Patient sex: F
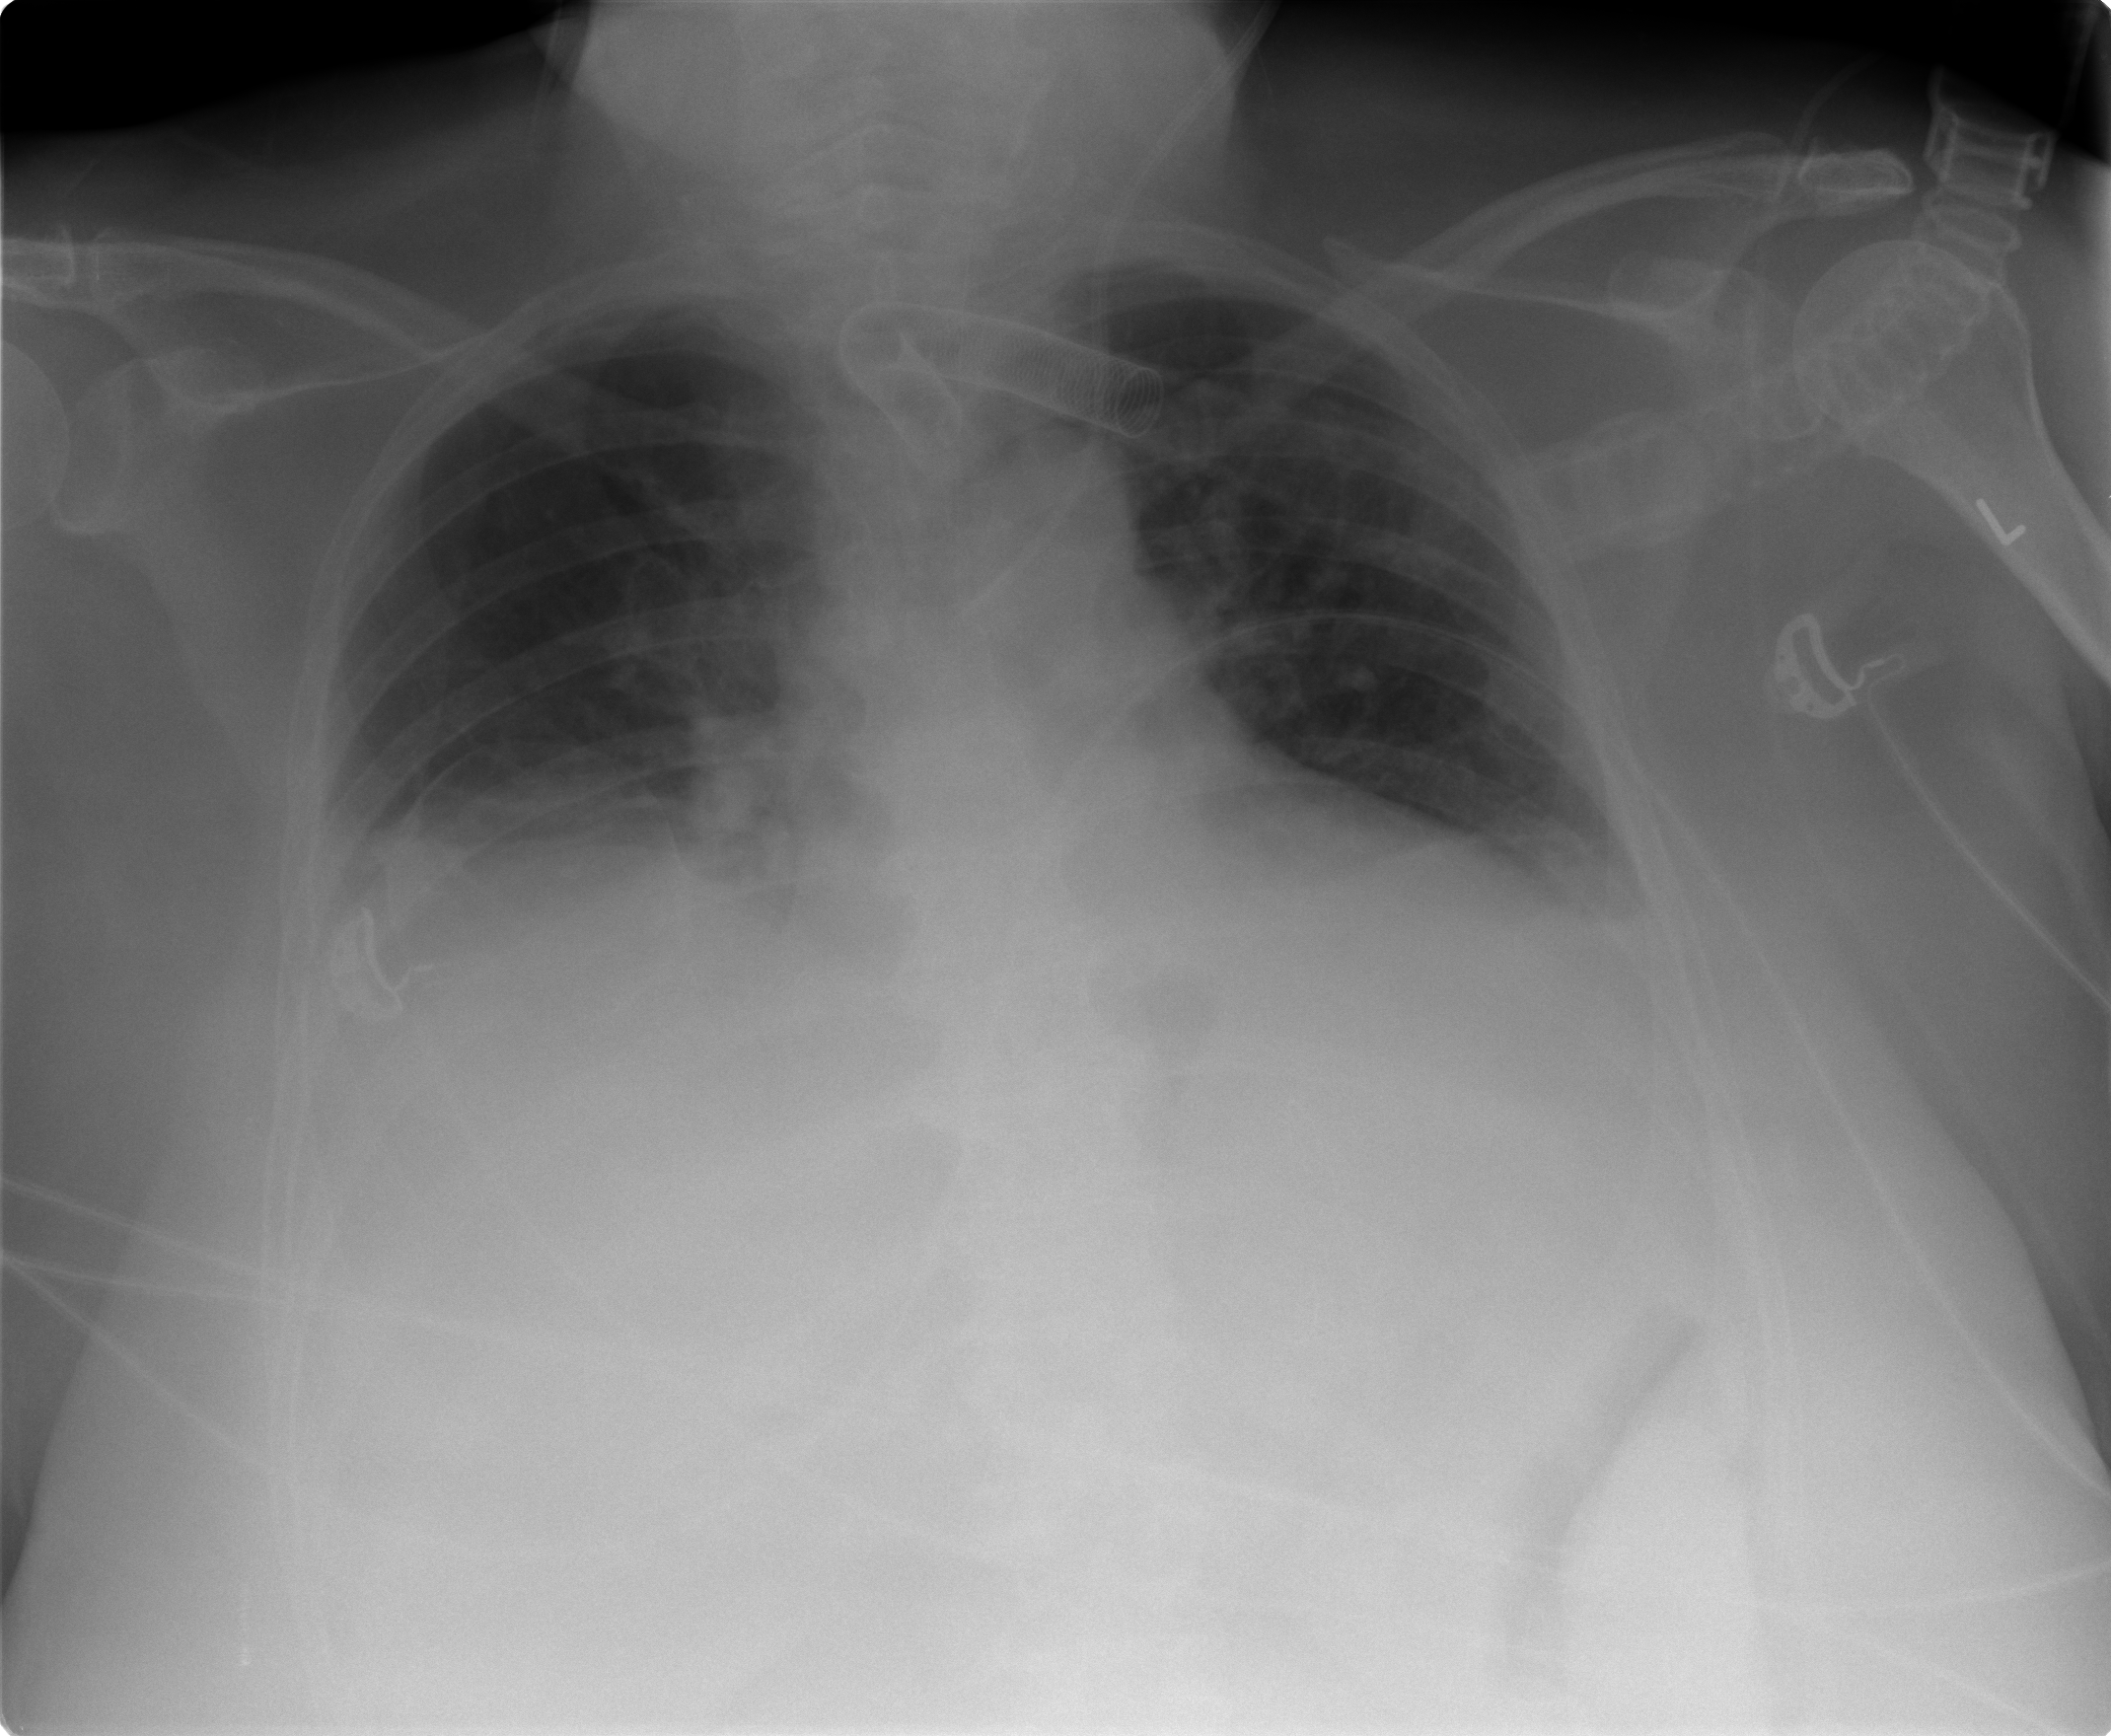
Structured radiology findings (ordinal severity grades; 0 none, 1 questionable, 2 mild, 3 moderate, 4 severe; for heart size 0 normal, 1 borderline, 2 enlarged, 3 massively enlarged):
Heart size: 0
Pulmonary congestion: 1
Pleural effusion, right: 2
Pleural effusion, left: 1
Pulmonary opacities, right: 0
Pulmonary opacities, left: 0
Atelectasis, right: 2
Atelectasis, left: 2